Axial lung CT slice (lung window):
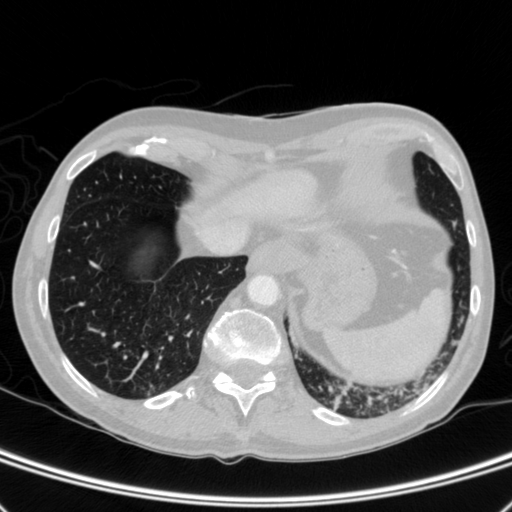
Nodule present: no